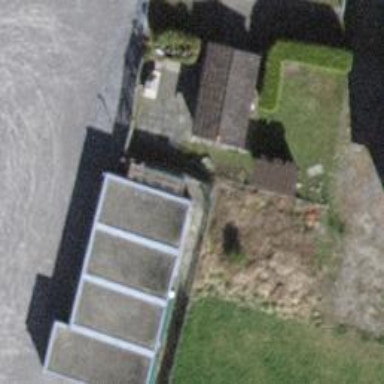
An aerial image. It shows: Group of garages.